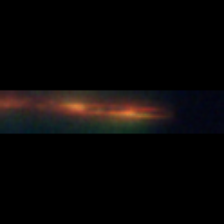
Taxon: Chaetoceros
Group: Diatoms